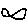
Label: fish